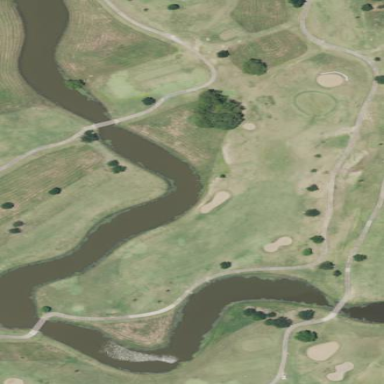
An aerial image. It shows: Golf fairway surrounded by grass.